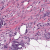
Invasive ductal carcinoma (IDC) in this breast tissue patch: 1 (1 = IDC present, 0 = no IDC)